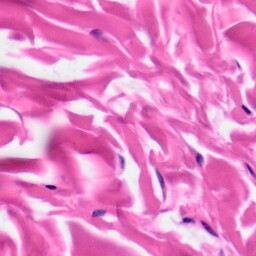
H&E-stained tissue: Skin